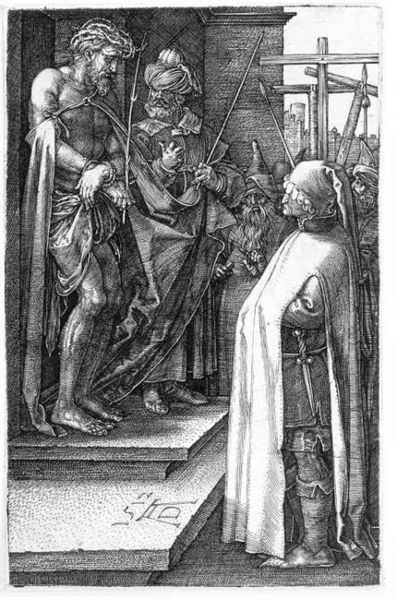
Titel: Die Schaustellung Christi (Ecce Homo)
Künstler: Albrecht Dürer
Standort: Karlsruhe
Institution: Staatliche Kunsthalle Karlsruhe
Schlagwörter: fuß, hand, himmel, mann, nackt, umhang, weiß, menschen, stadt, grau, holz, hut, männer, schwarz, tür, zeichnung, tuch, bart, gericht, mütze, richter, henker, hinrichtung, messer, sockel, stein, signatur, boden, mantel, stehend, drei, händler, locken, fesseln, kopfbedeckung, holzschnitt, stab, grafik, graphik, treppe, treppen, soldaten, stufe, stufen, gestell, plinthe, podest, ad, zehen, zeigen, barfuss, verkauf, verkäufer, lendentuch, spott, kreuz, linie, seil, druck, druckgraphik, druckgrafik, monogramm, schraffur, radierung, stich, schwarzweiß, schwert, waffen, soldat, degen, stiefel, pilatus, römer, anklage, kreuze, sklave, christus, jesus, kreuzigung, leiden, dolch, dicht, speer, speere, zwerg, dürer, gefangener, kupferstich, turban, dornenkrone, käufer, szepter, würde, kapuze, plinte, fessel, pontius pilatus, kruez, urteil, jude, juden, albrecht, albrecht dürer, folter, passion, gefesselt, alfred dürer, galgen, schmerzensmann, kaiphas, ecce homo, stehle, mönner, sklavenmarkt, verurteilte, präsentiert, dronenkrone, a, d, 1512, keruz, dirnenkrone, mütze+, stabspott